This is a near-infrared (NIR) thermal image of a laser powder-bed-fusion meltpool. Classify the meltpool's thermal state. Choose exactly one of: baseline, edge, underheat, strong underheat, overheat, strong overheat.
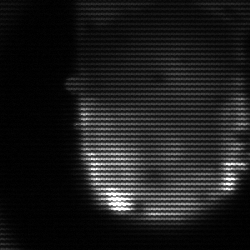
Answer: baseline